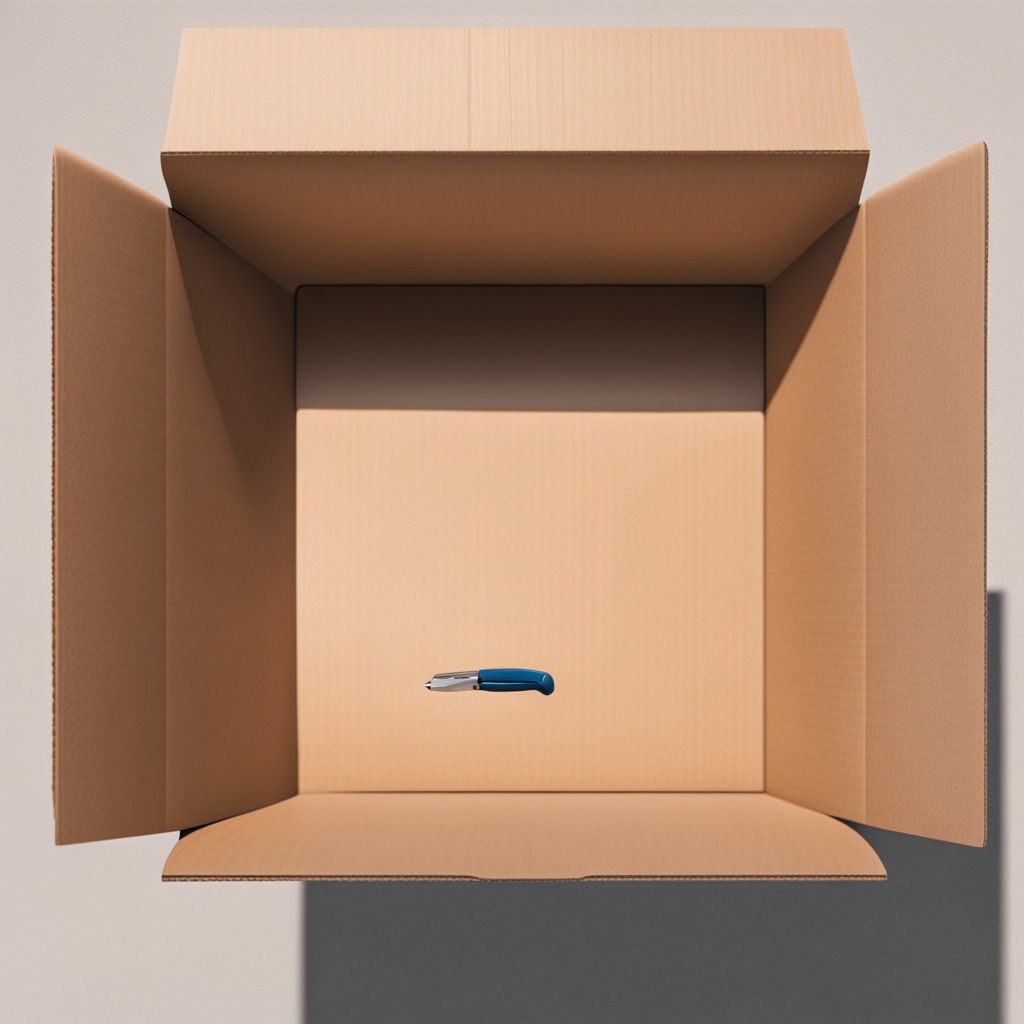
A utility knife is lying on the cardboard box surface.